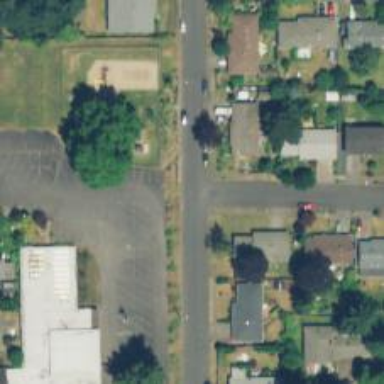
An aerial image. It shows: Residential road with sidewalk on the left side.